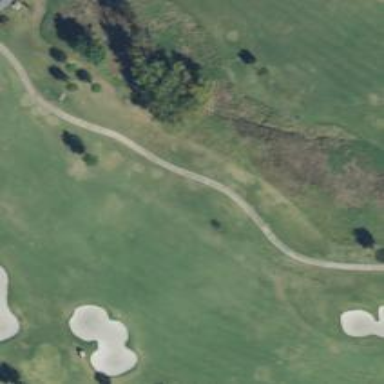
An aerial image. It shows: Path for golf carts.